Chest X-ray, PA view. Patient: 68 years old, sex F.
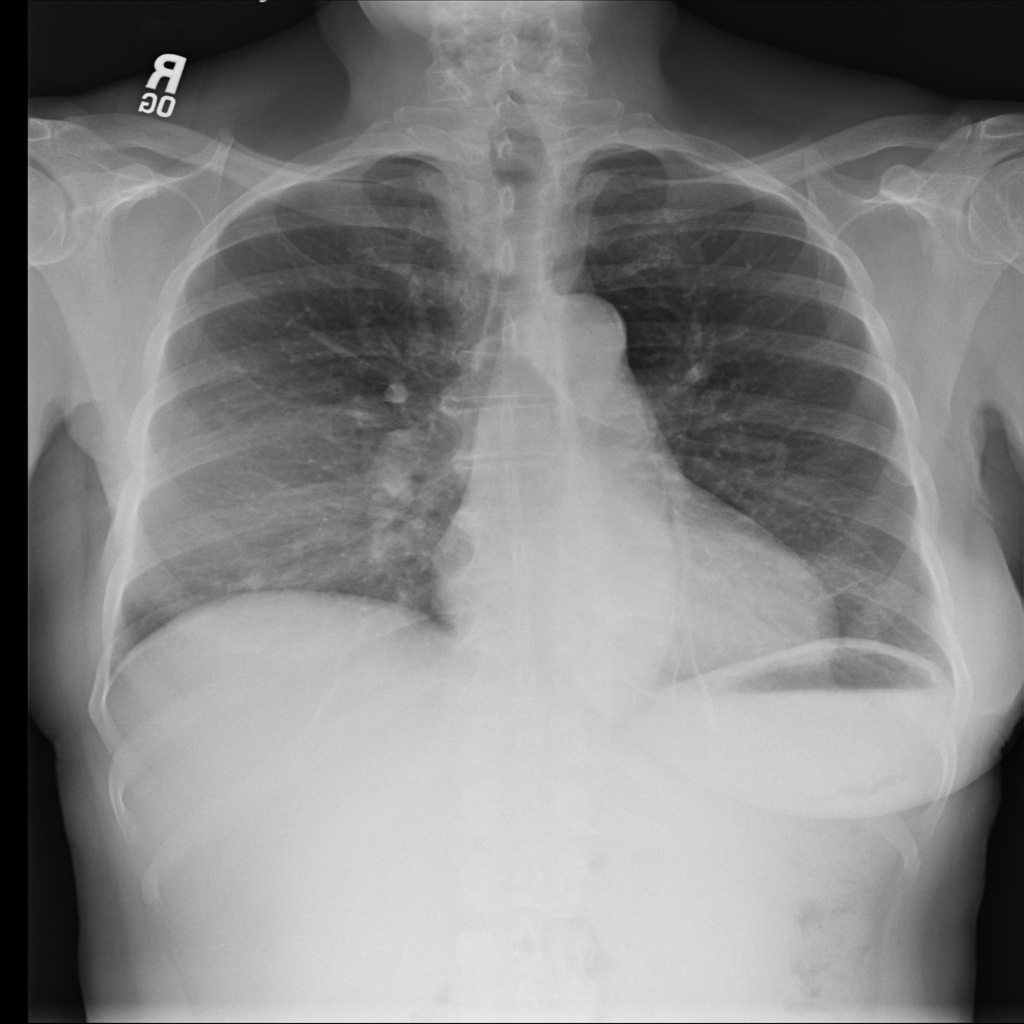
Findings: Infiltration